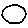
Label: circle